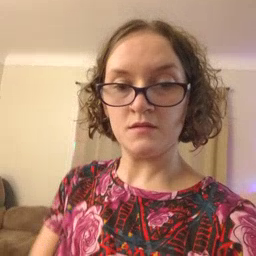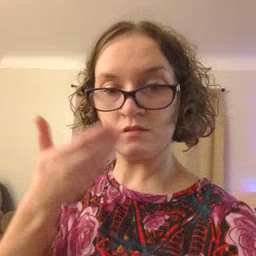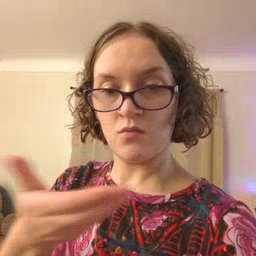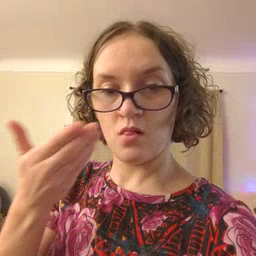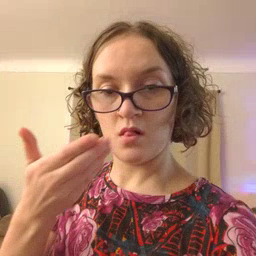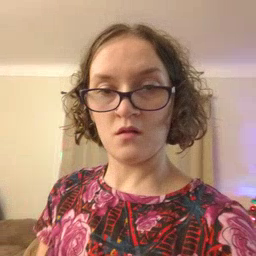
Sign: cereal